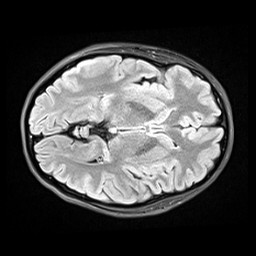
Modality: FLAIR
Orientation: axial
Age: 25
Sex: female
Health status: healthy
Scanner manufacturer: siemens
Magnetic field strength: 3 T
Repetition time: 9 s
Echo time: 0.088 s